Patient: sex M, age 61
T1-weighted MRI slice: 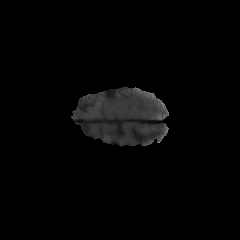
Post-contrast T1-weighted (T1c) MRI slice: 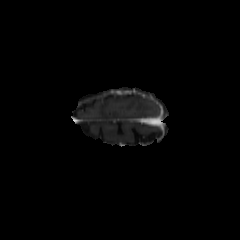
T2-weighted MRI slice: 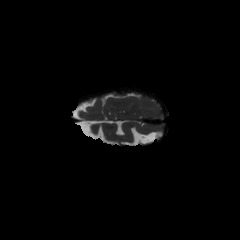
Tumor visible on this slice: no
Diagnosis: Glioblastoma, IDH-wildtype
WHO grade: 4